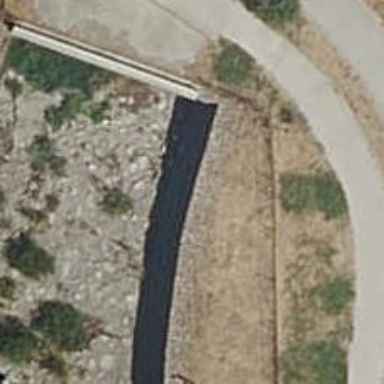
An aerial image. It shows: Wall barrier.